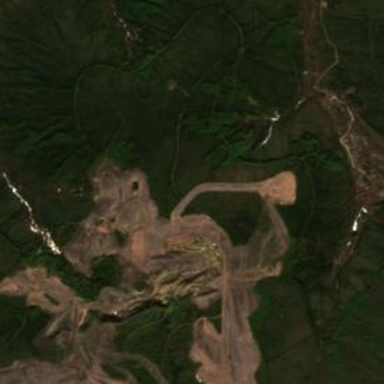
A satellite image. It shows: Quarry area.